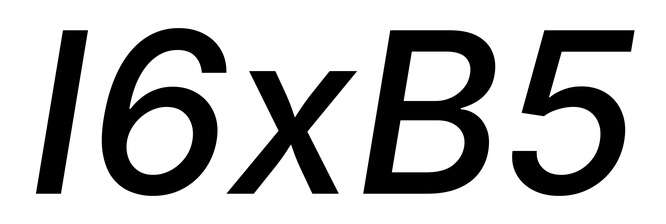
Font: Inter-Italic_Medium_Italic